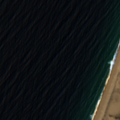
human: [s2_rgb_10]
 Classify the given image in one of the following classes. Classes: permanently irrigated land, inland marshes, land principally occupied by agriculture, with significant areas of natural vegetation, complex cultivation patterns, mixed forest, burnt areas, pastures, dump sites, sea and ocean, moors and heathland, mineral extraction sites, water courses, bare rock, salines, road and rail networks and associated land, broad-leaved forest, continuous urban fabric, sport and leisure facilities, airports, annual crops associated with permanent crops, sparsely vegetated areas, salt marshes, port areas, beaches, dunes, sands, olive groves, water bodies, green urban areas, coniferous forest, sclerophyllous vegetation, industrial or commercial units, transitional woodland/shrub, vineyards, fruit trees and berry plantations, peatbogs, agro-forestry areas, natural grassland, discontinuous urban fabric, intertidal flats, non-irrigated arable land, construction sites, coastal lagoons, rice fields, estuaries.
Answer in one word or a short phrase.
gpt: continuous urban fabric